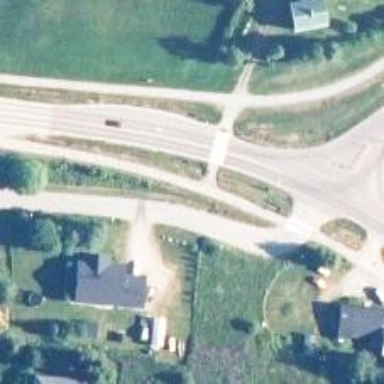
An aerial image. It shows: Zebra crossing on the road.